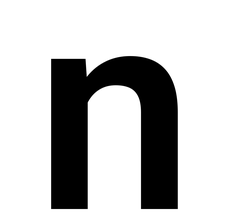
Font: Roboto_SemiBold